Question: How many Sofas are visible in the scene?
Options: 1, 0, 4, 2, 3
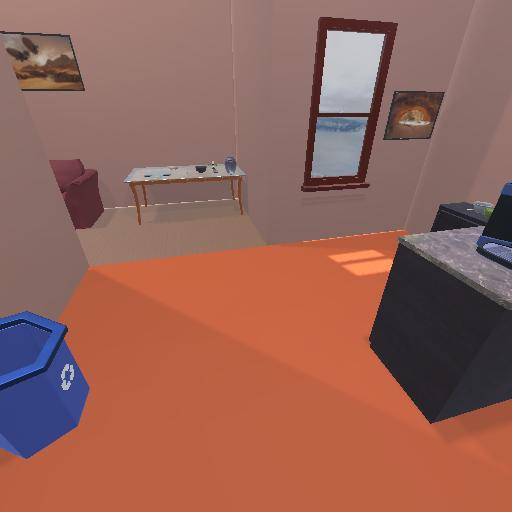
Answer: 1